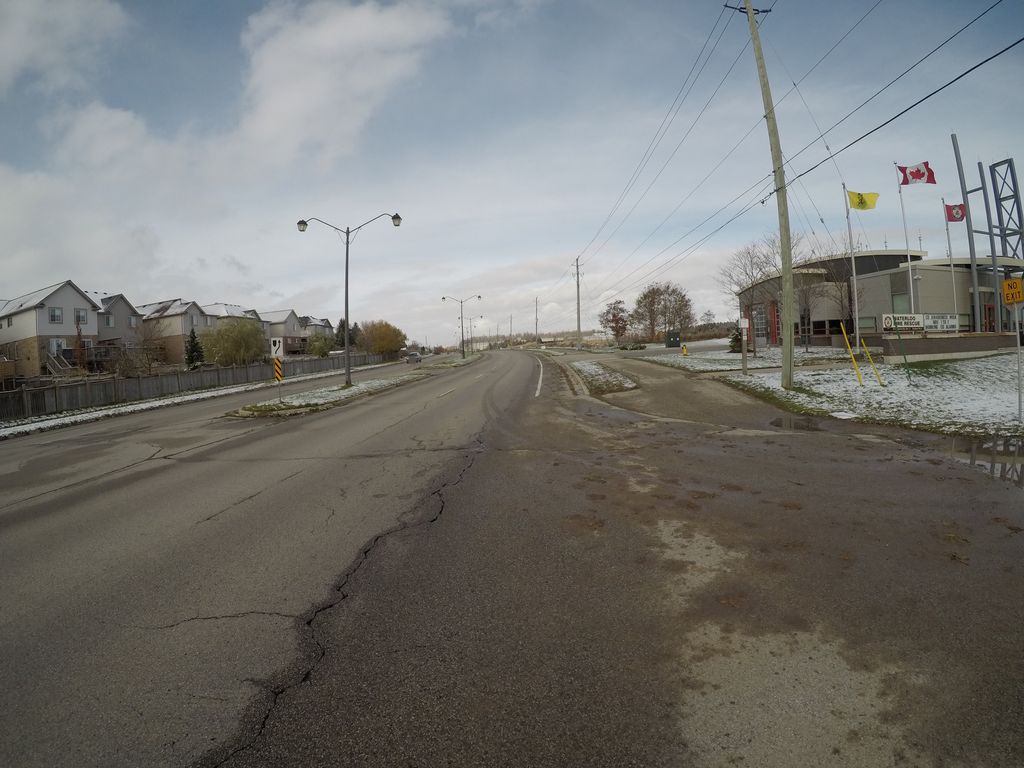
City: kitchener-waterloo